Question: I have a boolean matrix:
'''
mm <- structure(c(TRUE, TRUE, TRUE, FALSE, TRUE, FALSE, TRUE, FALSE,
FALSE, FALSE, TRUE, TRUE, TRUE, TRUE, TRUE, FALSE, FALSE, TRUE,
FALSE, FALSE, FALSE, TRUE, TRUE, TRUE, TRUE, FALSE, FALSE, FALSE,
FALSE, FALSE, TRUE, TRUE, TRUE, TRUE, TRUE, FALSE, FALSE, FALSE,
FALSE, FALSE, TRUE, TRUE, TRUE, TRUE, TRUE, FALSE, FALSE, FALSE,
FALSE, FALSE, FALSE, FALSE, FALSE, FALSE, FALSE, TRUE, TRUE,
TRUE, TRUE, TRUE, FALSE, FALSE, FALSE, FALSE, FALSE, TRUE, TRUE,
TRUE, TRUE, FALSE, TRUE, FALSE, FALSE, FALSE, FALSE, TRUE, TRUE,
TRUE, TRUE, TRUE, FALSE, FALSE, FALSE, FALSE, FALSE, TRUE, TRUE,
TRUE, TRUE, TRUE, FALSE, FALSE, FALSE, FALSE, FALSE, TRUE, TRUE,
TRUE, TRUE, TRUE), .Dim = c(10L, 10L), .Dimnames = list(NULL,
c("n1", "n2", "n3", "n4", "n5", "n1.1", "n2.1", "n3.1", "n4.1",
"n5.1")))
'''
For this matrix, I'd like to make a plot similar to this one:

(the picture was taken from a similar question for Matlab: <URL>
Maybe I'm missing something obvious, but I don't see an easy way how to do that in R. So far, my best attempt is based on barplot:
'''
m1 <- matrix(TRUE,ncol=10,nrow=10)
barplot(m1,col=mm)
'''
but it makes all rows have the same colors.
Any ideas are welcome
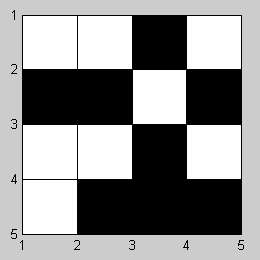
Answer: You can do this using ggplot2's 'geom_tile' and reshape2's 'melt':
'''
library(ggplot2)
library(reshape2)
melted <- melt(mm)
ggplot(melted, aes(x = Var2, y = Var1, fill = value)) + geom_tile() +
scale_fill_manual(values = c("white", "black"))
'''
To make it a bit neater, you could remove the legend and the gray edges with some adjustments to the theme:
'''
ggplot(melted, aes(x = Var2, y = Var1, fill = value)) + geom_tile() +
scale_fill_manual(values = c("white", "black")) +
theme_bw() +
theme(legend.position = "none")
'''
Final output: